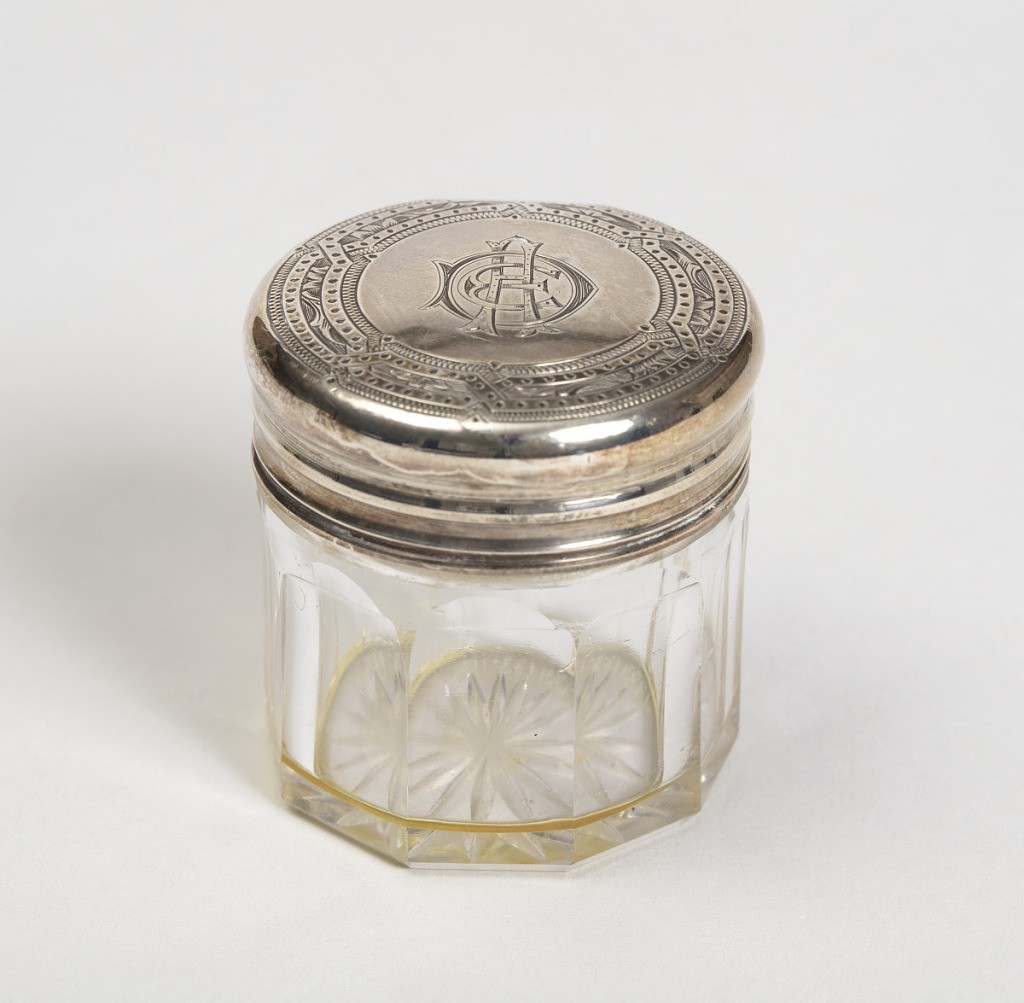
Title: Jar from Traveling Dressing Case
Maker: Thomas Whitehouse, British, active 1848-98
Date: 1875
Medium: glass, silver
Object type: jar
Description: Glass jar with a polygonal base and silver top. The jar has a many-pointed star cut into the bottom. The silver top has incised decoration with a five-banded border with three different pattern types. The center of the lid has a monogram.